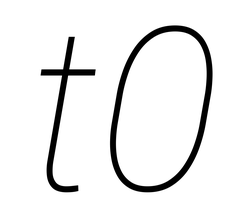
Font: Roboto-Italic_Thin_Italic